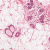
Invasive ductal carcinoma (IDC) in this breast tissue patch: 0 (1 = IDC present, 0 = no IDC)